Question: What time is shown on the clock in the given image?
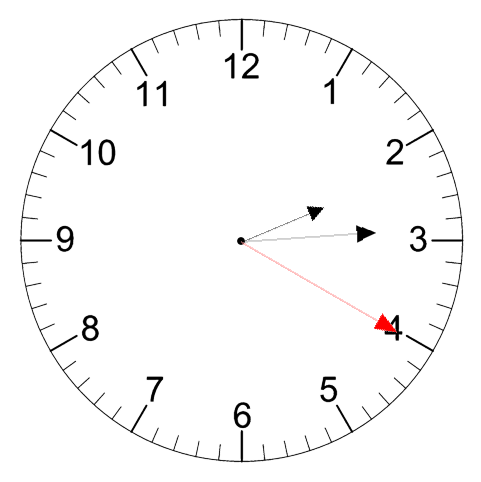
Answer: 02:14:20